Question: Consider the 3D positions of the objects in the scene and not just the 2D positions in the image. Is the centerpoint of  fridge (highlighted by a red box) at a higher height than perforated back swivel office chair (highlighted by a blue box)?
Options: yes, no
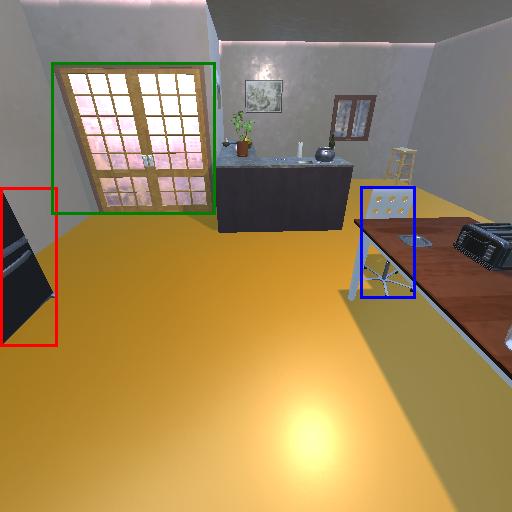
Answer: yes